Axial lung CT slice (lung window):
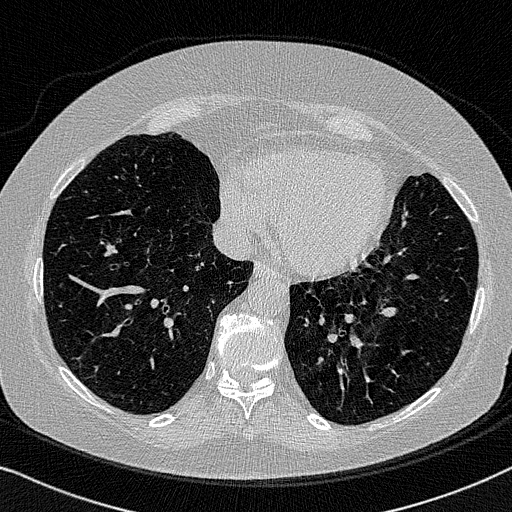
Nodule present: no